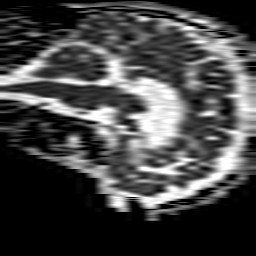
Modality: ADC
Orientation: sagittal
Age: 61
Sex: male
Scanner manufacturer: philips
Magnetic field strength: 1.5 T
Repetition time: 3.643 s
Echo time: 0.09255 s